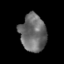
Tissue: skin
Cell type: Epithelial cells
Senescence score: 0.2639
Nuclear area (px): 956
Mean DAPI intensity: 106.944